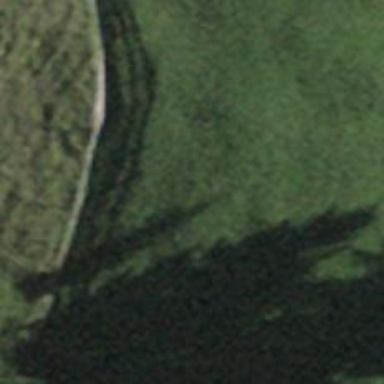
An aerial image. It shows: Fence.